Question:
Ad you see in red, it's a name, and can navigate to another page (not a http url link) by click action. I guess it is a button, but I don't know how to hide button border (or rect). Or any other way can implement this kind of effect?
A name or a word, can click and navigate to another page (not a http url link). UIButton? TTButton? UILabel? TTLabel?
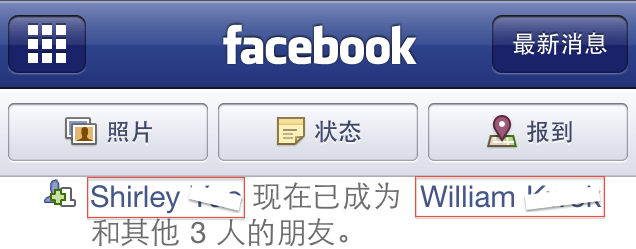
Answer: If your question is how to make this sort of 'invisible button' work out, you could simply use a custom type button set to the correct frame over the bit of text you need to be clicked;
'''
UIButton *button = [UIButton buttonWithType:UIButtonTypeCustom];
[button setFrame:CGRectMake(0, 0, 100, 50)];
[self.view addSubview:button];
'''
On the click event of this button, you may define the process of moving to the next page or view, by say either adding it on as a subview or pushing it in via a navigationController.